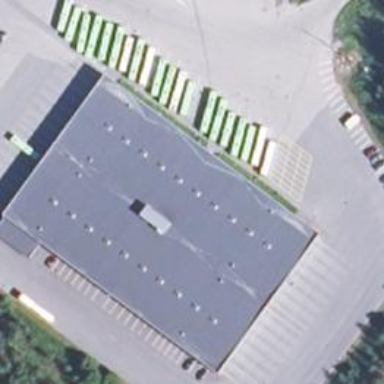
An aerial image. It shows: Garage building.